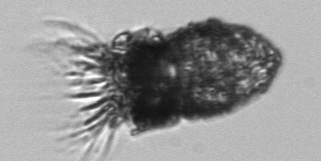
Label: Stenosemella_pacifica